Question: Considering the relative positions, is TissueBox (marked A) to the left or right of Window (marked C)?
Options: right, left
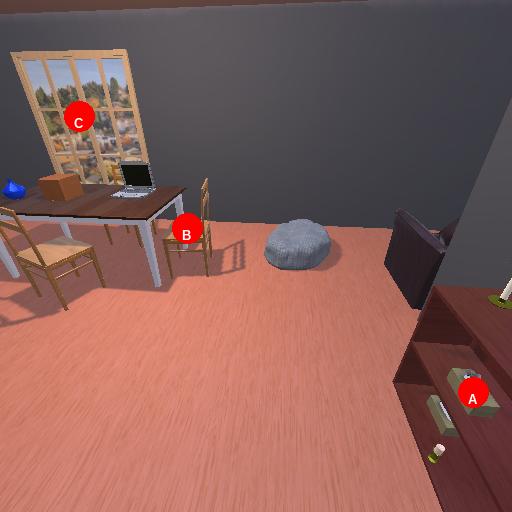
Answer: right